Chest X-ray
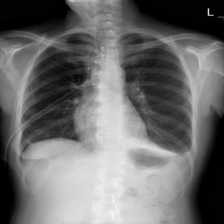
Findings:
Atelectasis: negative
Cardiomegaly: negative
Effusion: negative
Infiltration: negative
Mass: negative
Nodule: negative
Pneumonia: negative
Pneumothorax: negative
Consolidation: negative
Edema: negative
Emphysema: negative
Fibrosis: negative
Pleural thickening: negative
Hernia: negative